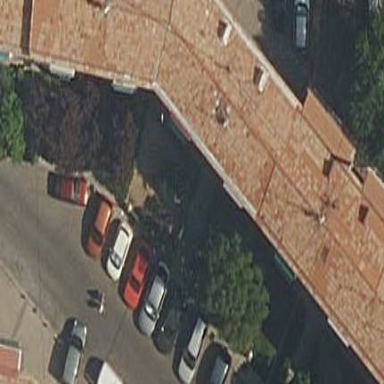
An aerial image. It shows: Residential building.